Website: home-depot
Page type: customer-info-address
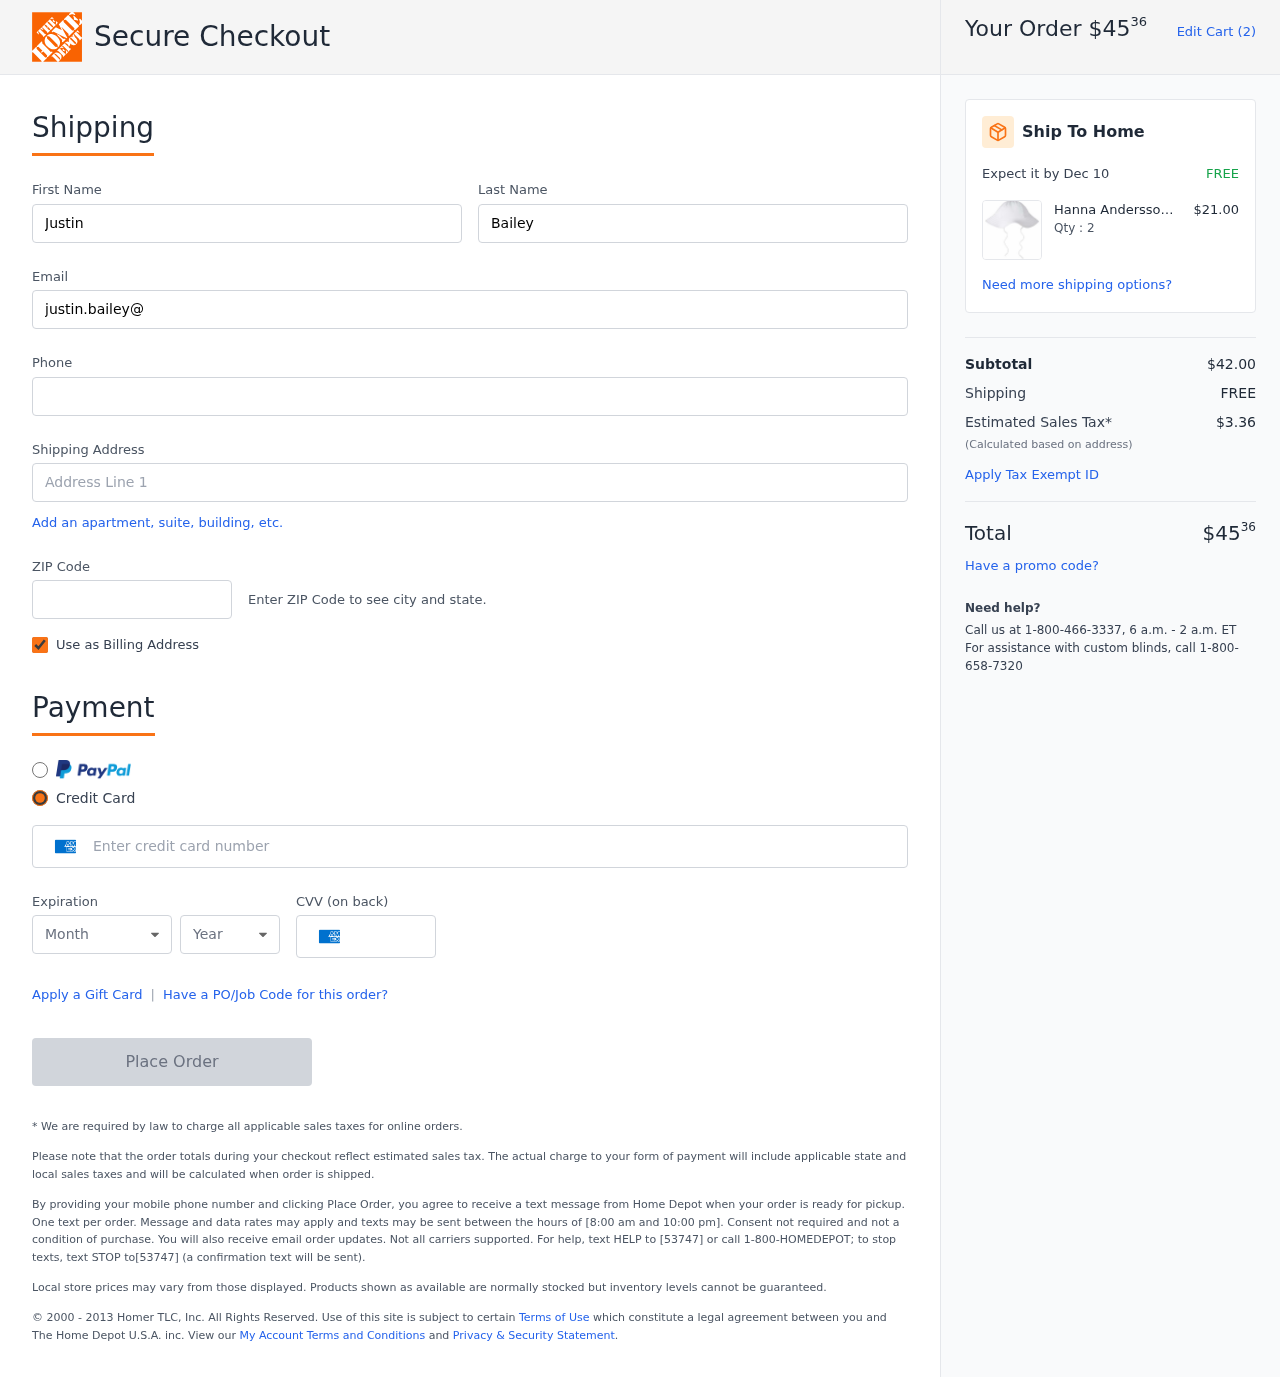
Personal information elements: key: PII_CARD_CVV
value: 2923
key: PII_CARD_EXPIRY_MONTH
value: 04
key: PII_CARD_EXPIRY_YEAR
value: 29
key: PII_CARD_NUMBER
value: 3488 1462 6923 572
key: PII_EMAIL
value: justin.bailey@yahoo.com
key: PII_FIRSTNAME
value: Justin
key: PII_LASTNAME
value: Bailey
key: PII_PHONE
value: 5174458589
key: PII_POSTCODE
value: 67127
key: PII_STREET
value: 74583 Charles Land Apt. 532
Product elements: key: PRODUCT1_BRAND
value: Hanna Andersson
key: PRODUCT1_NAME
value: Moon and Back by Hanna Andersson Infant and Toddler Sun Hat White 1-3 Years
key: PRODUCT1_NAME
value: Moon and Back by Han...
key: PRODUCT1_PRICE
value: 21
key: PRODUCT1_QUANTITY
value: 2
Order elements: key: ORDER_TOTAL
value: $4536
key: ORDER_NUM_ITEMS
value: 2
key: ORDER_DELIVERY_DATE
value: Dec 10
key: ORDER_SUBTOTAL
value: $42.00
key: ORDER_SHIPPING_COST
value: FREE
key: ORDER_TAX
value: $3.36